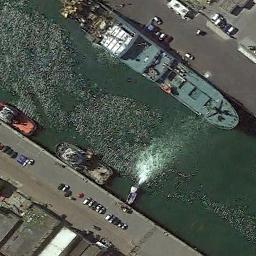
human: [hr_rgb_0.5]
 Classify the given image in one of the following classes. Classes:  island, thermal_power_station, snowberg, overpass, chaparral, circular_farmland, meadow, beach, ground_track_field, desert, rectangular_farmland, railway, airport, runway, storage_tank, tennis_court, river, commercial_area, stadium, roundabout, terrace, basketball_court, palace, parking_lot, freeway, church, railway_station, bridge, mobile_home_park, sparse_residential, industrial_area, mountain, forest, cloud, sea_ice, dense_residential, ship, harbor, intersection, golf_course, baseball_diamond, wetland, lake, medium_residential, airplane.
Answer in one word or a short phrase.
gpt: ship